Question: I want to download my uploaded .zip file to chrome dashboard to my PC.
Recently, my hard disks went under a major unrecoverable crash and I lost all my data (no backup, I know I'm stupid)
I also lost code for the extension. But I've uploaded it on chrome dashboard but don't find any way to download it. Is there any way to download it without publishing? Here's my dashboard screenshot:

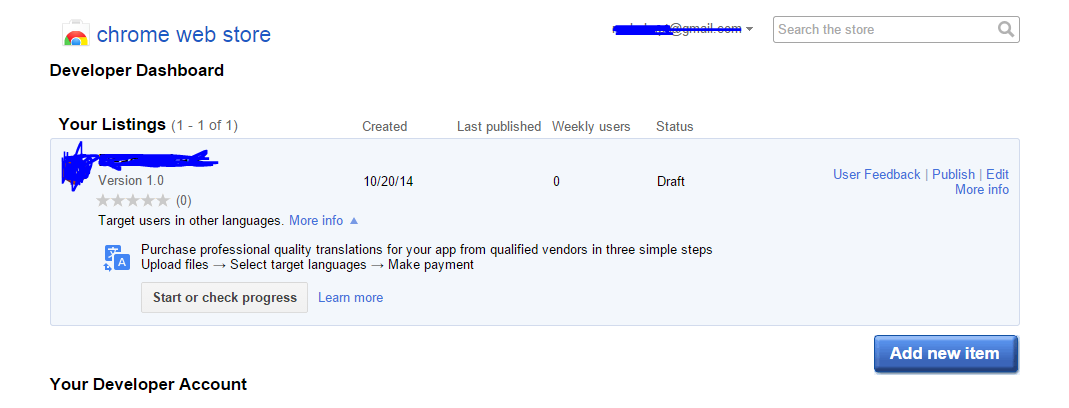
Answer: Click on "More info" at the right, then click on the "main.crx" link at Download.